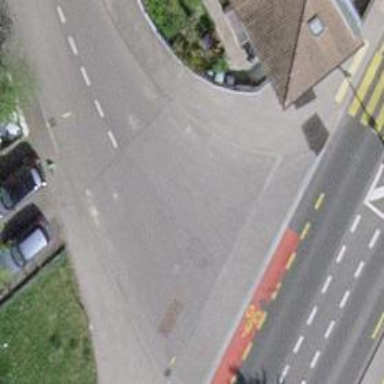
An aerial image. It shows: Zebra crossing on the road.